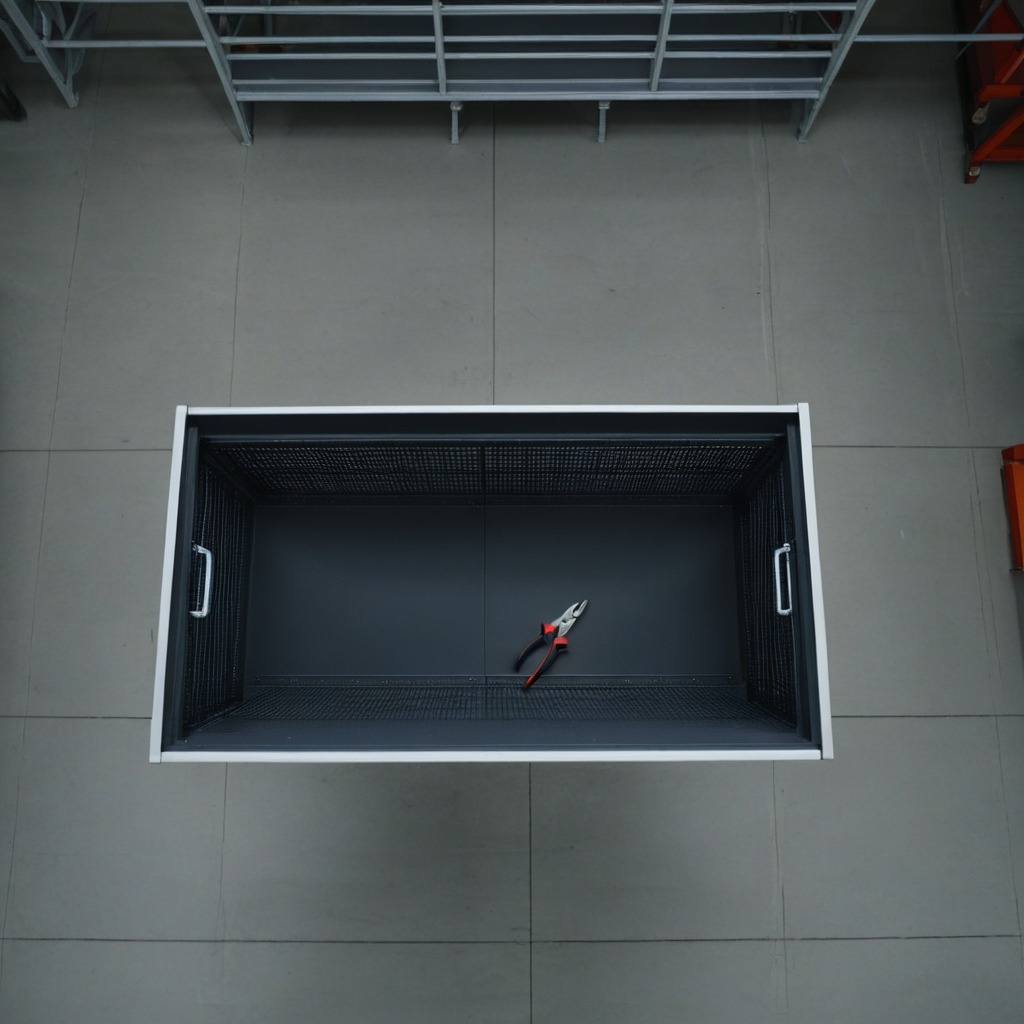
A plier is lying on a toolbox surface in an airplane hangar workshop 8K.